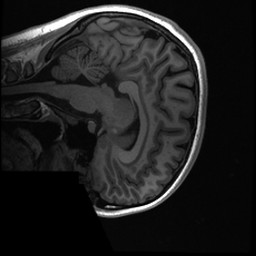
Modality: T1w
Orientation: sagittal